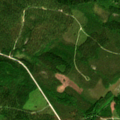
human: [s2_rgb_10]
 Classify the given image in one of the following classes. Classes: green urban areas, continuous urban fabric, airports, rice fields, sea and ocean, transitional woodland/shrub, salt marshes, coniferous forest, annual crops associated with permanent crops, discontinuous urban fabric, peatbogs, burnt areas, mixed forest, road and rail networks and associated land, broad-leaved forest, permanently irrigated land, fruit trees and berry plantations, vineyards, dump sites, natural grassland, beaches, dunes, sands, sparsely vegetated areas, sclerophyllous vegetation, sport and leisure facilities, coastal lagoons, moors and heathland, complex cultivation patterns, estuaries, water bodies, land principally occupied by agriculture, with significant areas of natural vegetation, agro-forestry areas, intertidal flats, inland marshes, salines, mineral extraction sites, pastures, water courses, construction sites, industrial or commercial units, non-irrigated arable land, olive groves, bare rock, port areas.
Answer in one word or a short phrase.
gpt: coniferous forest, mixed forest, transitional woodland/shrub